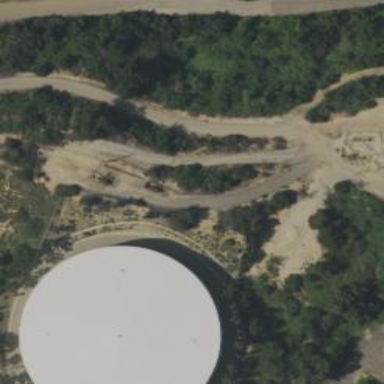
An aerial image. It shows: Building with man-made water storage tank.